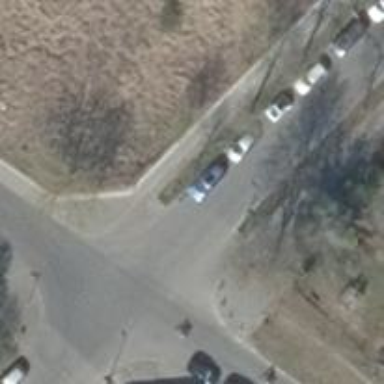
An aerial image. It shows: Unmarked road crossing.